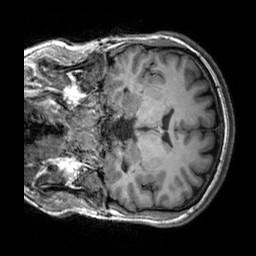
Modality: T1w
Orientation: coronal
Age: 35
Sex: male
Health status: healthy
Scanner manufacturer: siemens
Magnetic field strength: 3 T
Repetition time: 2.3 s
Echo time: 0.00303 s